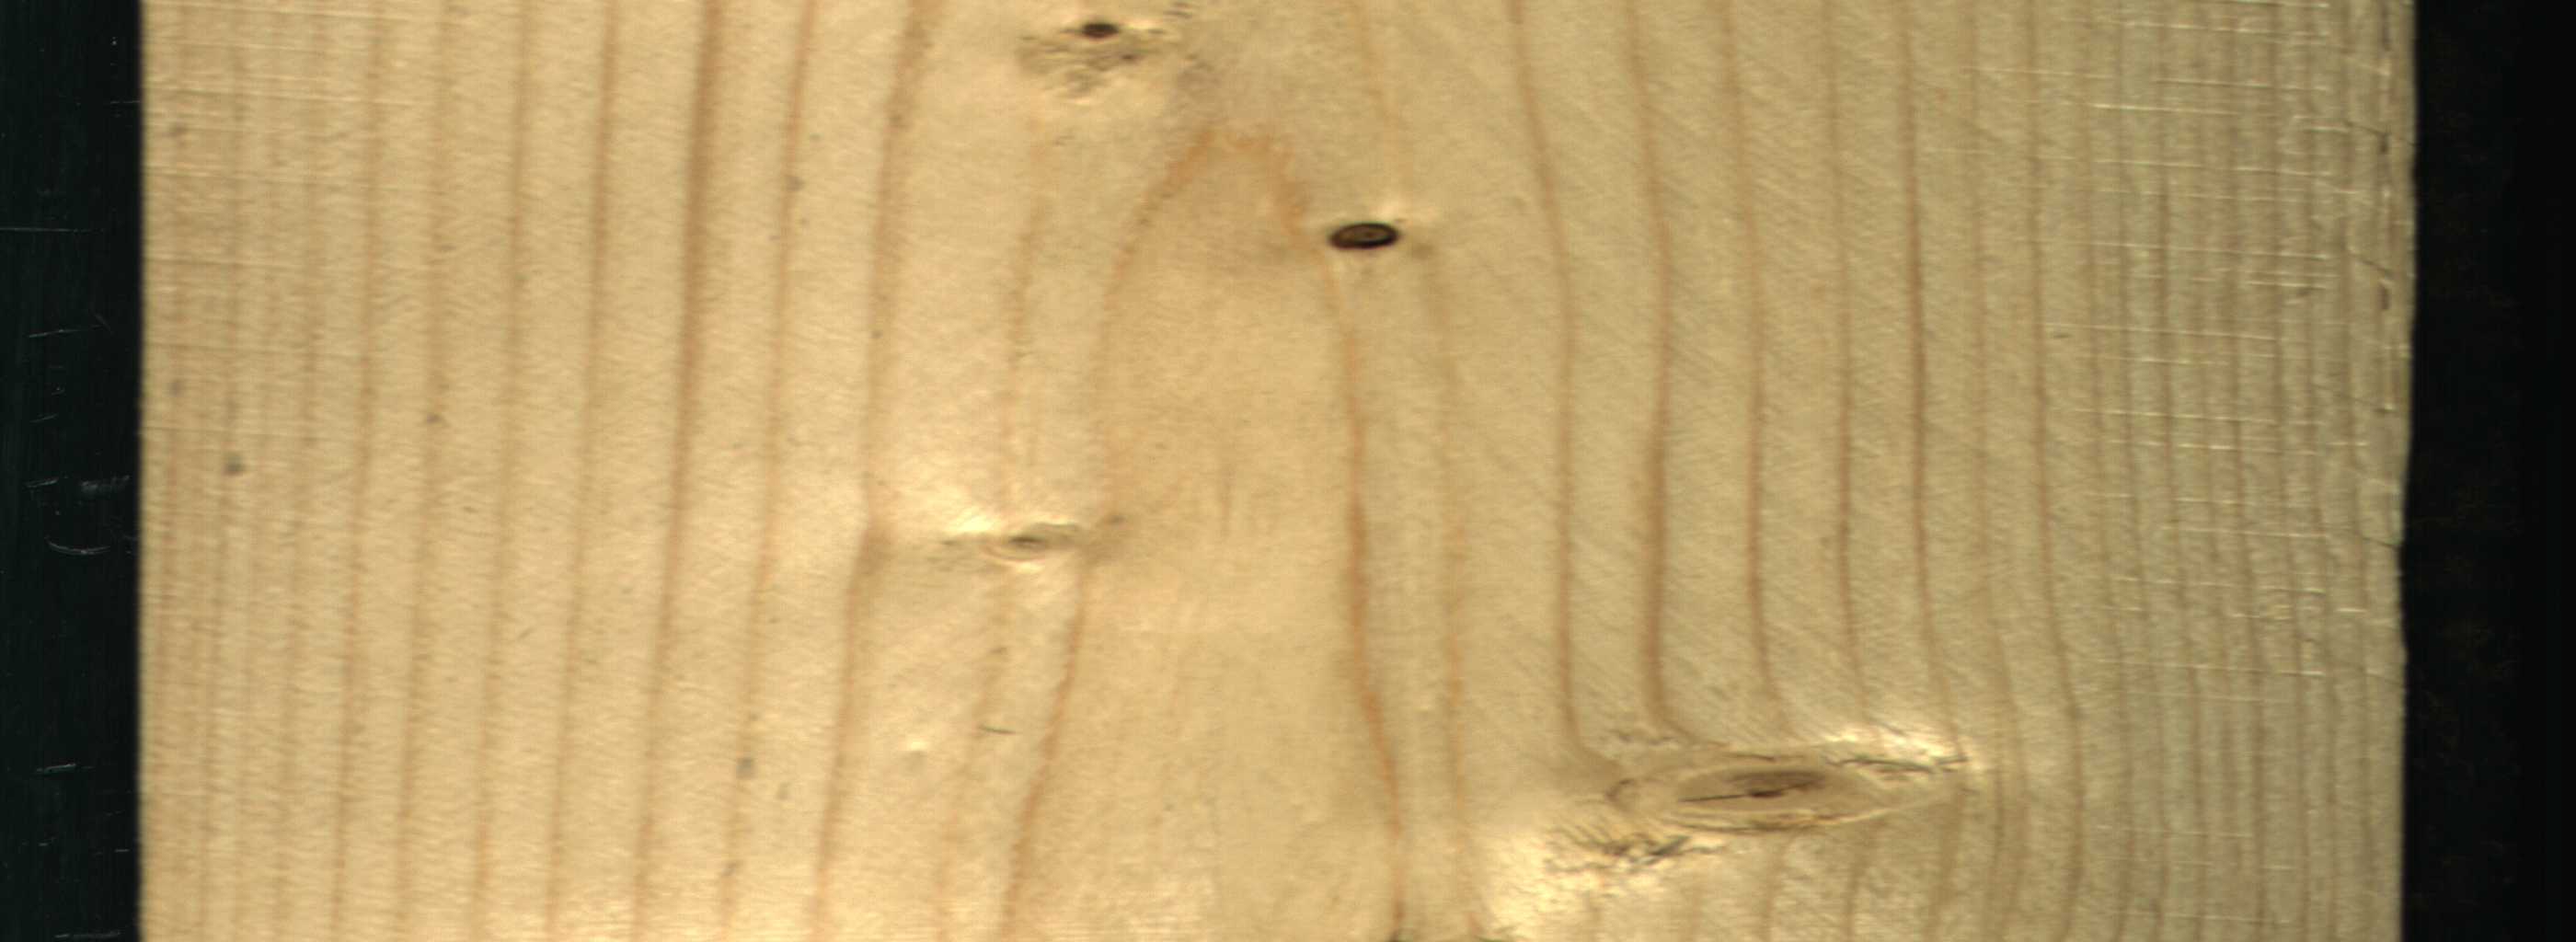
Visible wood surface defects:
knot_with_crack
Dead_Knot
Dead_Knot
Live_Knot